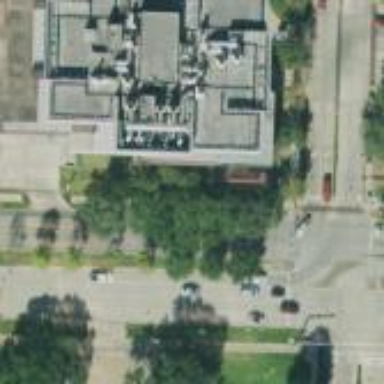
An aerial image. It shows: Hospital building.